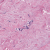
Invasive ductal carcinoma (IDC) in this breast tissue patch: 1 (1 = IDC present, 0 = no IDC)